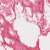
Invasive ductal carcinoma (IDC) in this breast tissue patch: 0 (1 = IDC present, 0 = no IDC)